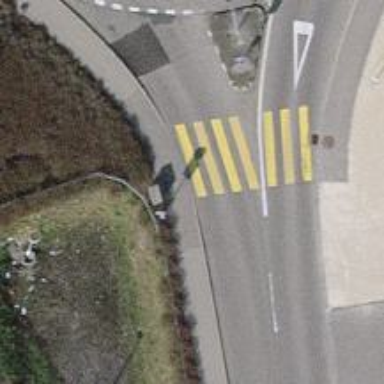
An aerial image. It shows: Uncontrolled footway crossing with markings.